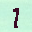
Label: 1